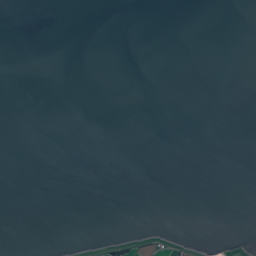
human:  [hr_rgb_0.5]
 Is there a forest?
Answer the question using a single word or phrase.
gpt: yes

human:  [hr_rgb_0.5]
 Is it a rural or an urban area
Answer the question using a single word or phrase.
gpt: rural

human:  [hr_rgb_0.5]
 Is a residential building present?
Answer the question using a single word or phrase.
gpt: yes

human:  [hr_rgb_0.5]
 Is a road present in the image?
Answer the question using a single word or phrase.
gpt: yes

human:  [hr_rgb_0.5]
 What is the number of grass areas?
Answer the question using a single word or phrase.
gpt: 8

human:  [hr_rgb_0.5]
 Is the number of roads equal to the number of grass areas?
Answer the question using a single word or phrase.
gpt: no

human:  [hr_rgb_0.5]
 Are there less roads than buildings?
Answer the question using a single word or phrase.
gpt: yes

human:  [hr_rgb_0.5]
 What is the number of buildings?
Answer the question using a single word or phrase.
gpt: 20

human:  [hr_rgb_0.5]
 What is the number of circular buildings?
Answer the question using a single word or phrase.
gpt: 0

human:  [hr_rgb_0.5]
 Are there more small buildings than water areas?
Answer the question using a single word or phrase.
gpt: yes

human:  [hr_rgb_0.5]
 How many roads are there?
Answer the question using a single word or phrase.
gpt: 10

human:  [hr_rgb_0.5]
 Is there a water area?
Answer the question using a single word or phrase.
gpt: yes

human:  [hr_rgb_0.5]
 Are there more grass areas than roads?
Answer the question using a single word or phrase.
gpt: no

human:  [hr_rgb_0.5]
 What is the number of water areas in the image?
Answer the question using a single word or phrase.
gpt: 2

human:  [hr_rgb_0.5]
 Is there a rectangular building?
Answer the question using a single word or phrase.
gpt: yes

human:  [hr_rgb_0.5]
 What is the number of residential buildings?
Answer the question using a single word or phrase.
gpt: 19

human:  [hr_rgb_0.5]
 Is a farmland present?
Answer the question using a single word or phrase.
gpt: yes

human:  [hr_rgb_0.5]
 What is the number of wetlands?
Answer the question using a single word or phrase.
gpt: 1

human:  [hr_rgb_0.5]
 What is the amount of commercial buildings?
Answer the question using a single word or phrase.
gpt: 1

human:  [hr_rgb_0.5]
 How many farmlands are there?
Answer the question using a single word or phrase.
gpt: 2

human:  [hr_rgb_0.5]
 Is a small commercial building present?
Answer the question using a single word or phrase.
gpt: yes

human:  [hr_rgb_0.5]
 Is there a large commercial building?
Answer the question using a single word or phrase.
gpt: no

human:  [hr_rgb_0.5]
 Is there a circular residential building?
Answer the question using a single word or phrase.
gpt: no

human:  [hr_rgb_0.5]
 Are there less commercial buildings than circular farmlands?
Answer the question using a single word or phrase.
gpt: no

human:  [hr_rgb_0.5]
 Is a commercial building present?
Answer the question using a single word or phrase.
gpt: yes

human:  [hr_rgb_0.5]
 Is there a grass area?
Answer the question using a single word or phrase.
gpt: yes

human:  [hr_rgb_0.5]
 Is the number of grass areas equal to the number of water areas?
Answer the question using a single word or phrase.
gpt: no

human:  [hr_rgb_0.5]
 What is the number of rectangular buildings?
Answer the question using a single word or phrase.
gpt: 13

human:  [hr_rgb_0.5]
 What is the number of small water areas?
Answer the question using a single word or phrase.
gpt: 0

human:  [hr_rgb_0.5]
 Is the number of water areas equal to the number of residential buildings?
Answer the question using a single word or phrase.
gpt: no

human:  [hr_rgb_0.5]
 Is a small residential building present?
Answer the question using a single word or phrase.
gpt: yes

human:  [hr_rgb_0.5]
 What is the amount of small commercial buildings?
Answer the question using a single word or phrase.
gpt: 1

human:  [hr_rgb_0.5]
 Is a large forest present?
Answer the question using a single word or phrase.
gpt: no

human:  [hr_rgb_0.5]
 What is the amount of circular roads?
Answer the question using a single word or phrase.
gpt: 0

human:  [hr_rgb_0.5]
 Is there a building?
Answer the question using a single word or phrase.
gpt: yes

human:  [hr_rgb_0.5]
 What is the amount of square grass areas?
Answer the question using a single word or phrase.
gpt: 0

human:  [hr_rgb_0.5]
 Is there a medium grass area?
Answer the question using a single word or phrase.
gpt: yes

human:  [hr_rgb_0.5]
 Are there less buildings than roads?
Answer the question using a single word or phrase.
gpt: no

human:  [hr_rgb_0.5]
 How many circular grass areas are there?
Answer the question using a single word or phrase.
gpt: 0

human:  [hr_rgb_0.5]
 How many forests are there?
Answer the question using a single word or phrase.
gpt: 2

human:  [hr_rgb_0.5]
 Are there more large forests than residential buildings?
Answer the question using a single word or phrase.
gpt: no

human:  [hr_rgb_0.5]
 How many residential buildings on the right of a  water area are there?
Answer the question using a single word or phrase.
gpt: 19

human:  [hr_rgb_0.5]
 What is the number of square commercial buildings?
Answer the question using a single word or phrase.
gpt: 0

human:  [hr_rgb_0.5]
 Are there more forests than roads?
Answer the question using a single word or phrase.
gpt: no

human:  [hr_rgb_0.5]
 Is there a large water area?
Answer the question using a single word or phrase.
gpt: yes

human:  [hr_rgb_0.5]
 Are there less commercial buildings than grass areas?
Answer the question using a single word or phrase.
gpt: yes

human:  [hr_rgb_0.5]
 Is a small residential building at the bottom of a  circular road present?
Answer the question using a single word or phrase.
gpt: no

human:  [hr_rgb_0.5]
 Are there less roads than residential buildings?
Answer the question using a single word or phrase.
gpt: yes

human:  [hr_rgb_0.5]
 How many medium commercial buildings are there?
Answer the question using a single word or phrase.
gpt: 0

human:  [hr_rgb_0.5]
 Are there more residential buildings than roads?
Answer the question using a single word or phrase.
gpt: yes

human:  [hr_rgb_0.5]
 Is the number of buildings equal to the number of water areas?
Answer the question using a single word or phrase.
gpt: no

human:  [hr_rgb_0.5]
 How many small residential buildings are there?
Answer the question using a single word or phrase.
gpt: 19

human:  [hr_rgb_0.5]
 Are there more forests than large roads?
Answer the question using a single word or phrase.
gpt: yes

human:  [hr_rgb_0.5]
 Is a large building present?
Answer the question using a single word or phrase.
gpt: no

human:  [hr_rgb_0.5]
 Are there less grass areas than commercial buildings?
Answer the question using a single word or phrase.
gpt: no

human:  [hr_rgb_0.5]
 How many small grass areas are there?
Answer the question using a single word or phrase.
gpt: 1

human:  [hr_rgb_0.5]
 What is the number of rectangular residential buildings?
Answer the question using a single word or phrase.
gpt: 12

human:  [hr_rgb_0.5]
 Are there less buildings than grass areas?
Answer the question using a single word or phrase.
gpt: no

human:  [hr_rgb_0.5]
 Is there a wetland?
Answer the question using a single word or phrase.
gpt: yes

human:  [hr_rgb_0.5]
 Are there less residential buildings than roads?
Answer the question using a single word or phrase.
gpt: no

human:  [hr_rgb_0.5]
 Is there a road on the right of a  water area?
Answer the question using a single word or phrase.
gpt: yes

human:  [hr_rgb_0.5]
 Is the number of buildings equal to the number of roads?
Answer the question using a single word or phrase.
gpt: no

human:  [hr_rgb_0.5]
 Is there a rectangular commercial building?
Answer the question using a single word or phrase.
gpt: yes

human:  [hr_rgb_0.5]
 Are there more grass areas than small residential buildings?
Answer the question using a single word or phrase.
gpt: no